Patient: sex F, age 61
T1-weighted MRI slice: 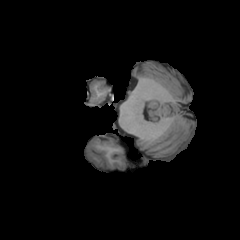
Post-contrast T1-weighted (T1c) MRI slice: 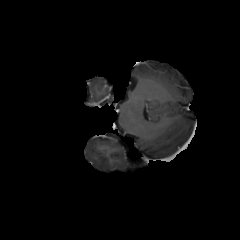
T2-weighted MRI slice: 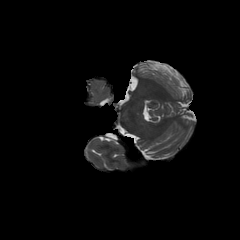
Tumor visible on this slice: no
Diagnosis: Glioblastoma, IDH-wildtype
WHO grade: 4